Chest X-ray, PA view. Patient: 78 years old, sex M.
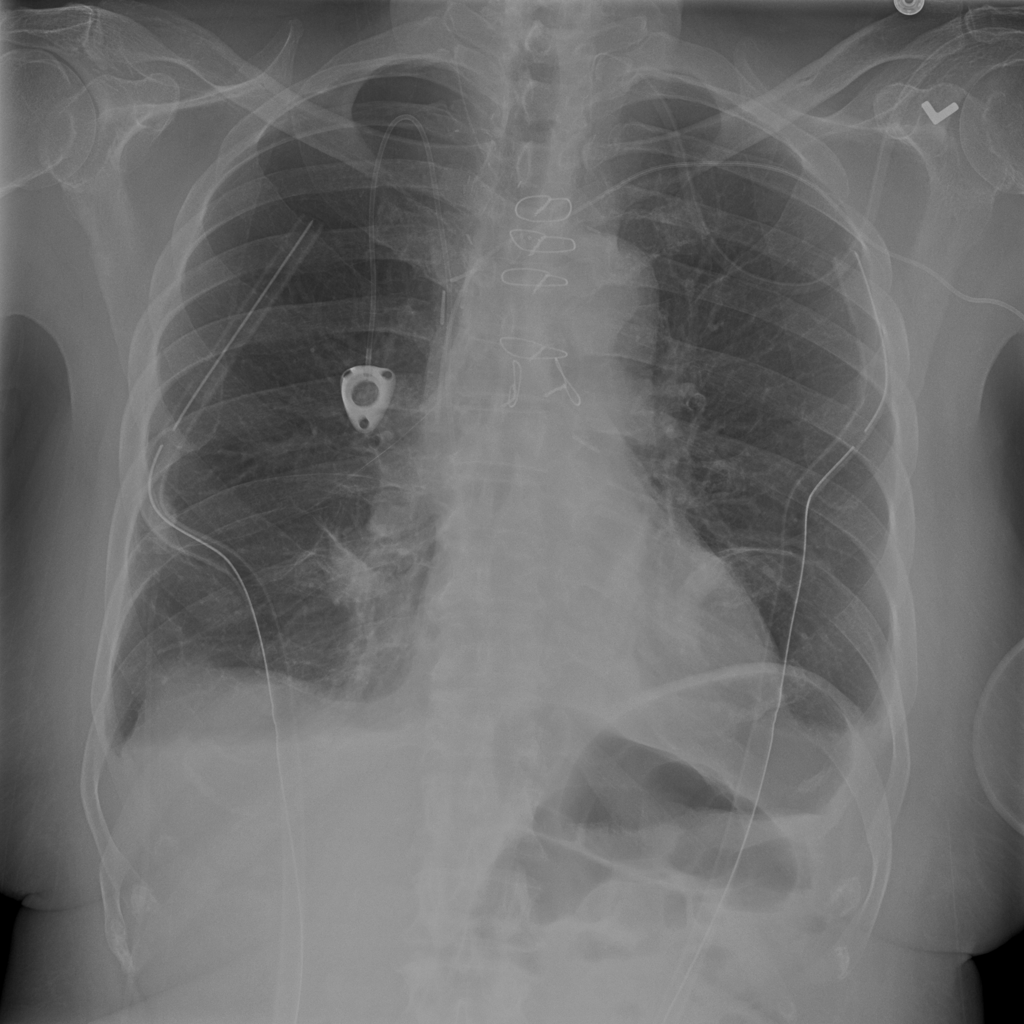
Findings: No Finding